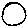
Label: circle